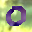
Label: 0